Interaction volume radius: 5 \u00c5
Interaction volume height: 30 \u00c5
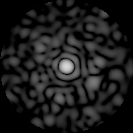
Disorder parameter: 0.8224